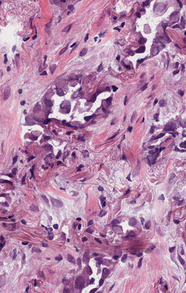
Tumor epithelial tissue: yes
Tumor-associated stroma tissue: yes
Normal tissue: no